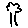
Label: tree